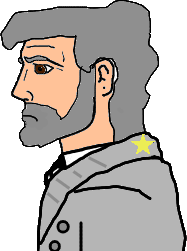
Label: 4_Yes_Chad